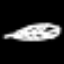
Label: leaf